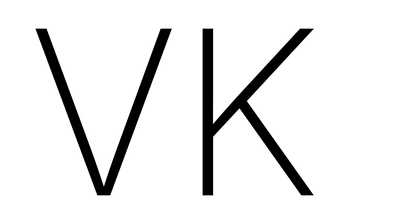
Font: Inter_ExtraLight